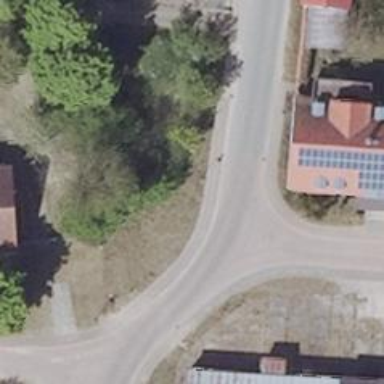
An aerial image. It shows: Residential road with sidewalks on both sides.